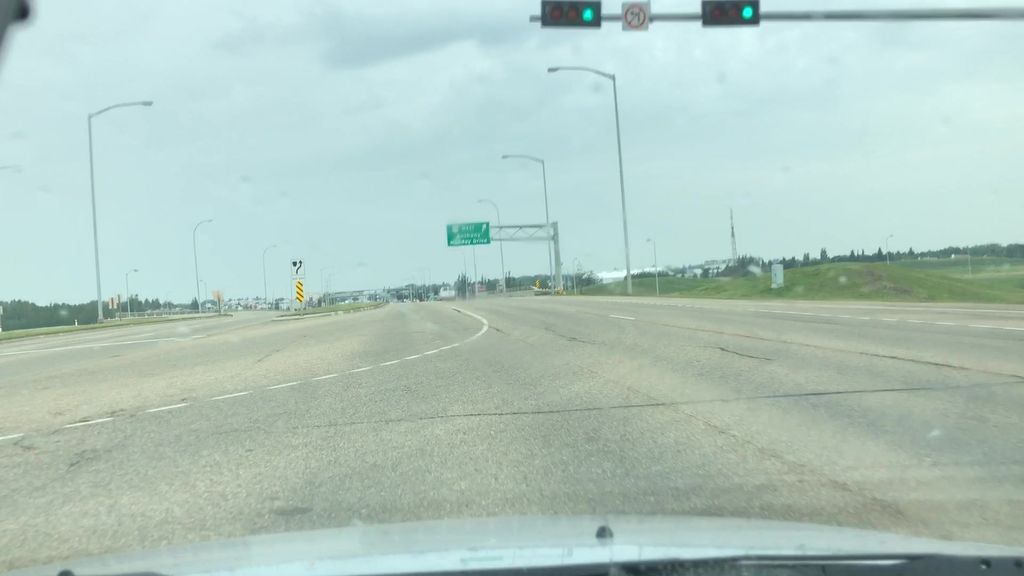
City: edmonton